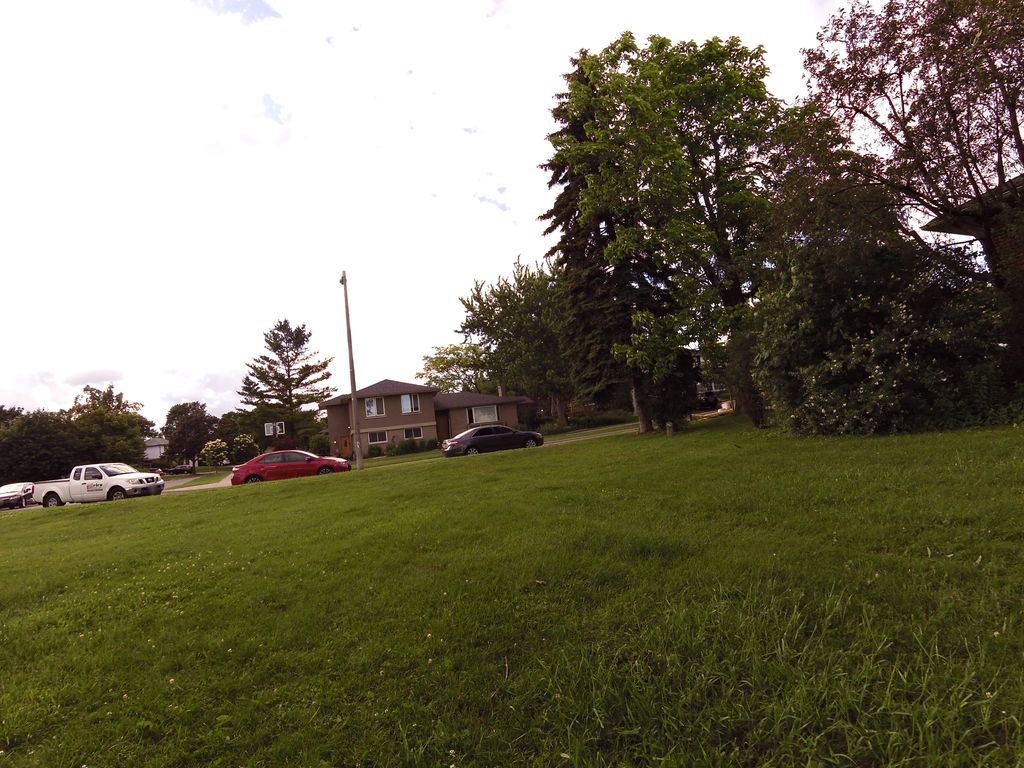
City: toronto